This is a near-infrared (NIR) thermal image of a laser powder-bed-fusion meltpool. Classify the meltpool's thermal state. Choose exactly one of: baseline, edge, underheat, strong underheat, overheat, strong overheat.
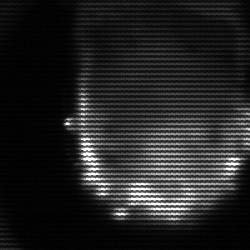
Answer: baseline